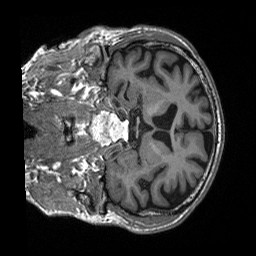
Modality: T1w
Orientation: coronal
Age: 73
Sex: male
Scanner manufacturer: siemens
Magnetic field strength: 3 T
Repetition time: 2.4 s
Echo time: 0.00226 s